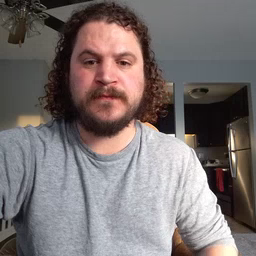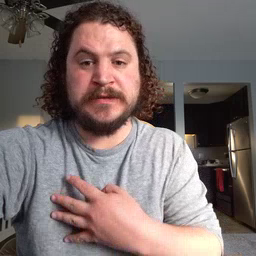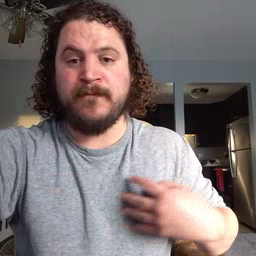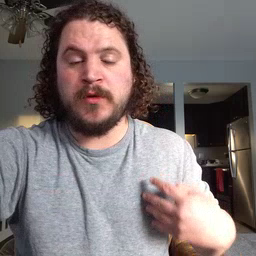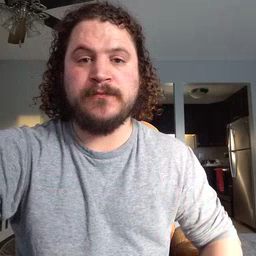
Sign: zebra